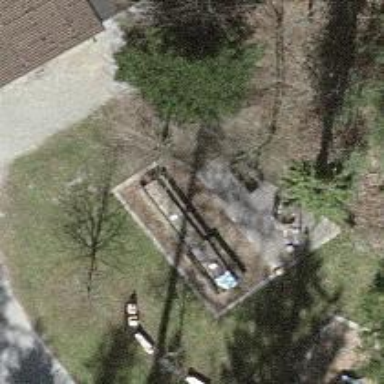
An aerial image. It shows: Picnic table located in leisure land area.